Question: I'm using the following code to back up a SQL Database :
'''
void BackupDatabase(string sConnect, string dbName, string backUpPath)
{
using (SqlConnection cnn = new SqlConnection(sConnect))
{
cnn.Open();
dbName = cnn.Database.ToString();
ServerConnection sc = new ServerConnection(cnn);
Server sv = new Server(sc);
// Create backup device item for the backup
BackupDeviceItem bdi = new BackupDeviceItem(backUpPath, DeviceType.File);
// Create the backup informaton
Microsoft.SqlServer.Management.Smo.Backup bk = new Backup();
bk.PercentComplete += new PercentCompleteEventHandler(percentComplete);
bk.Devices.Add(bdi);
bk.Action = BackupActionType.Database;
bk.PercentCompleteNotification = 1;
bk.BackupSetDescription = dbName;
bk.BackupSetName = dbName;
bk.Database = dbName;
//bk.ExpirationDate = DateTime.Now.AddDays(30);
bk.LogTruncation = BackupTruncateLogType.Truncate;
bk.FormatMedia = false;
bk.Initialize = true;
bk.Checksum = true;
bk.ContinueAfterError = true;
bk.Incremental = false;
// Run the backup
bk.SqlBackup(sv);
}
}
'''
In my system (Win7 x64) it works fine but in destination system (WinXP SP3 x86) I receive the below error :

How can I fix it ?
Thanks.
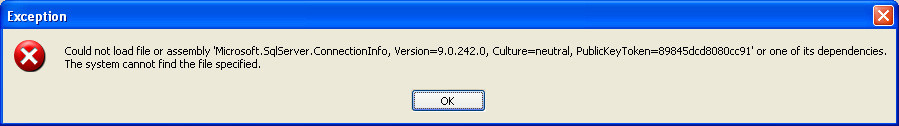
Answer: If you check out the assembly directory on the Win7 machine (GAC) you'll see an entry called Microsoft.SqlServer.ConnectionInfo. (Browse to '%windir%ssembly') On my machine it looks like this:

In my case I'm using version 10.0.0.0. In your case, you will see version 9.0.242.0 as that is what your program is compiled against (I find it unlikely that you're not referencing the dll from the GAC). If you don't have the same version installed on both machines, you've spotted the problem and you need to update the client library accordingly. I think it's likely that you have a newer version running on the XP machine, since you just installed 2008 there.
If you need more help after checking this out, you can comment here.